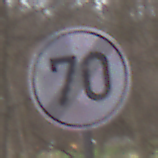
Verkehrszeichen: EndeGeschwindigkeit70
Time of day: MorningAfternoon
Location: Outdoor (Nature)
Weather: Overcast
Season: Autumn
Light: Natural